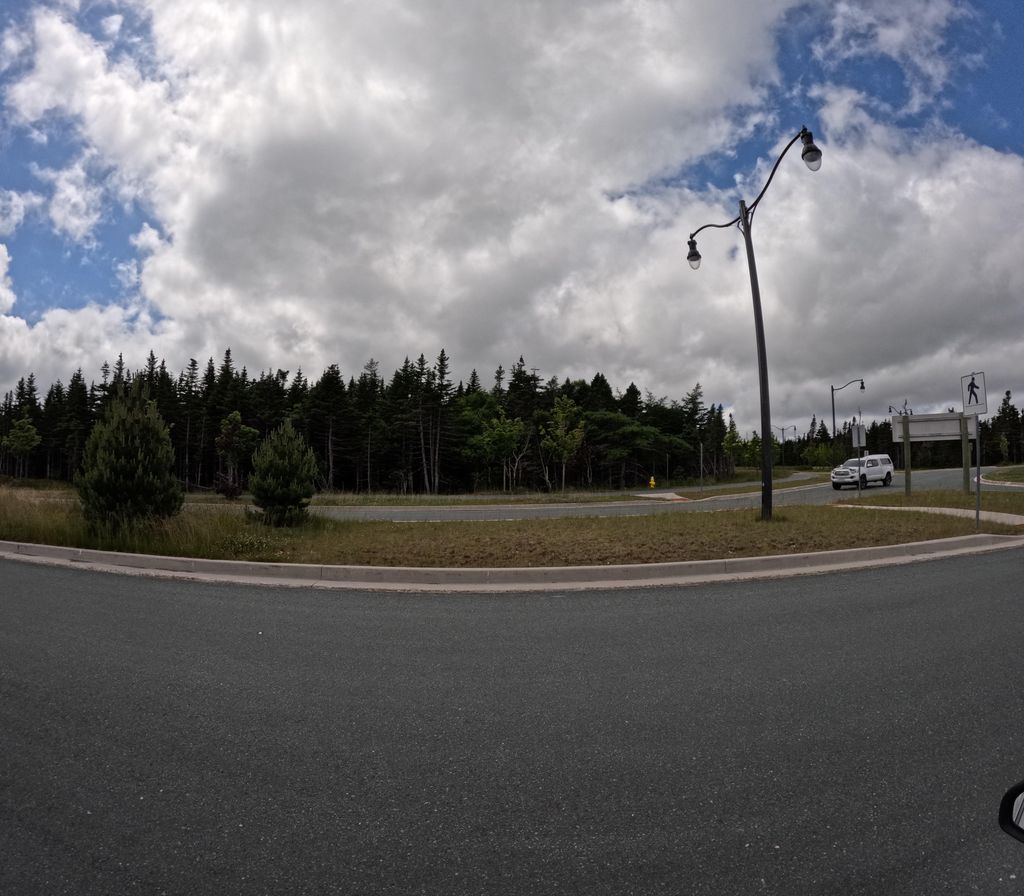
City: st_johns